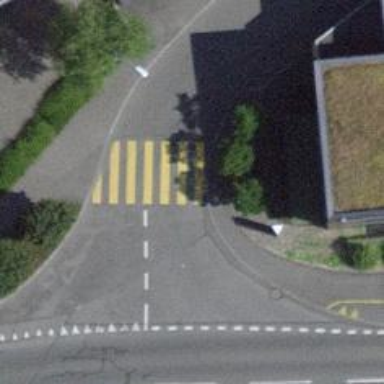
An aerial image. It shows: Kerb barrier.